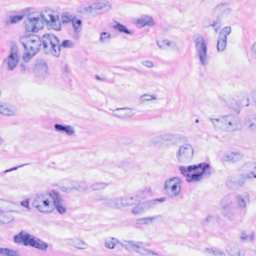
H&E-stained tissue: Breast